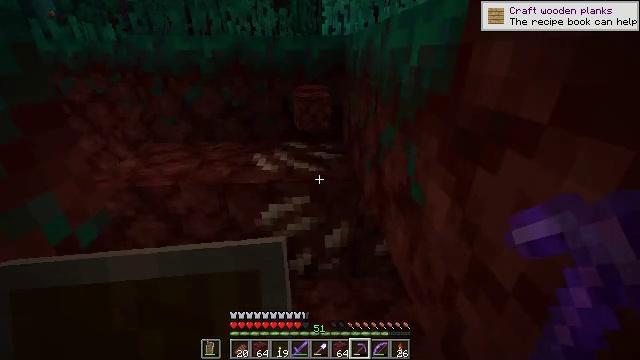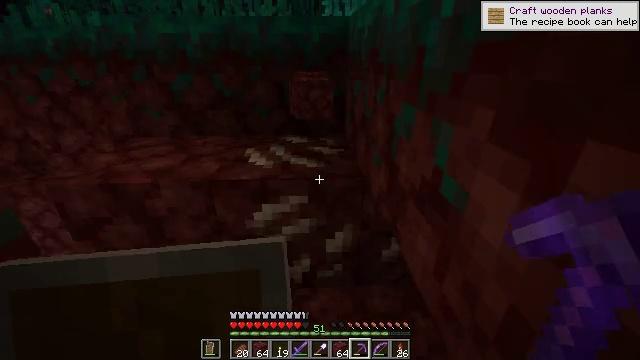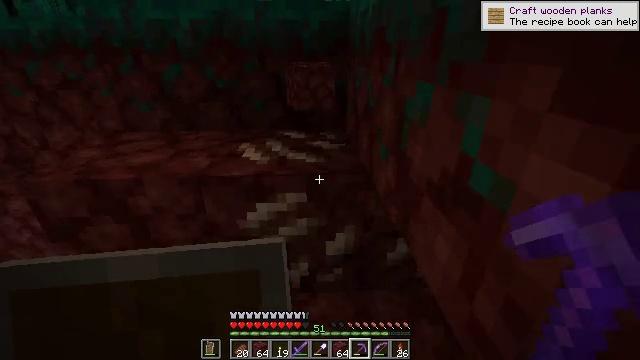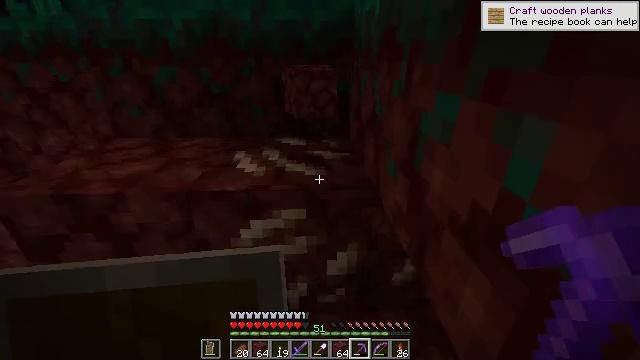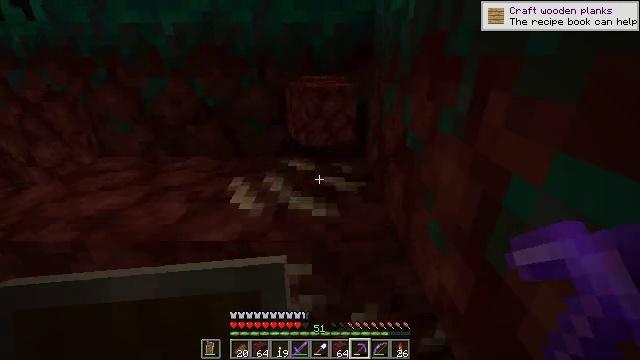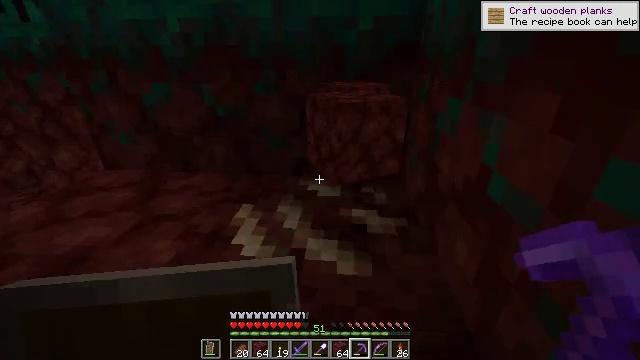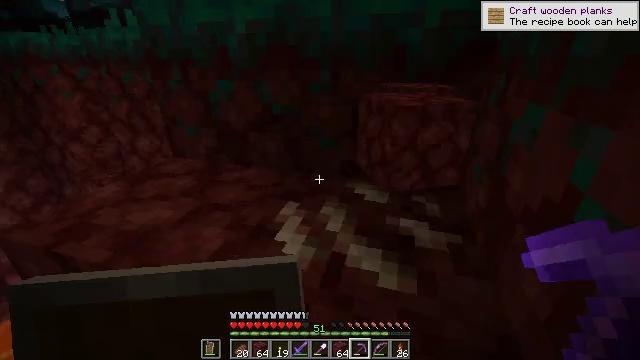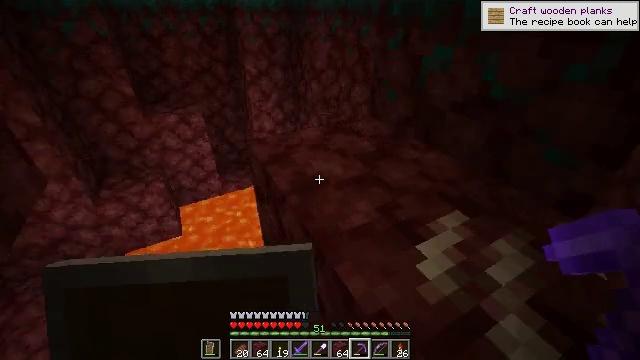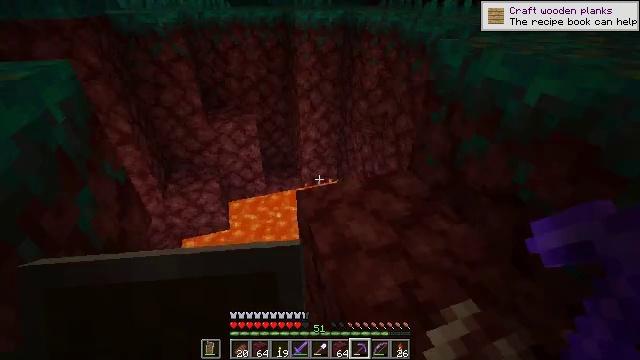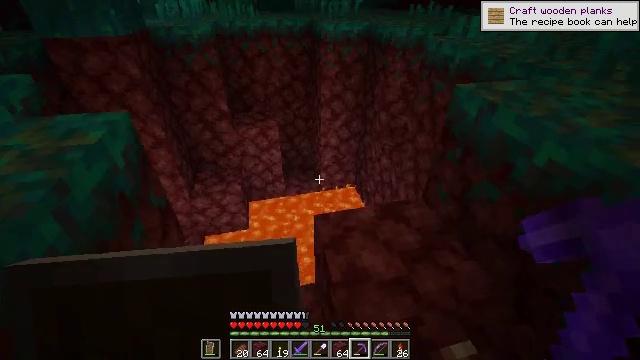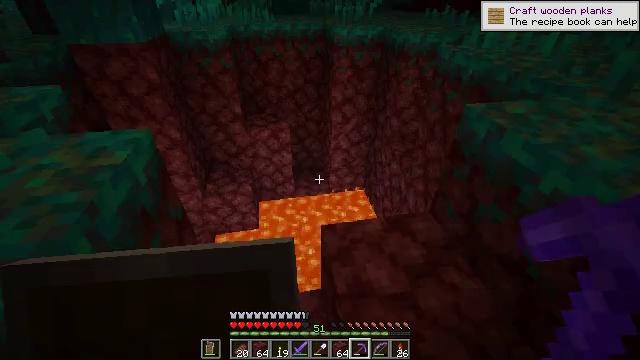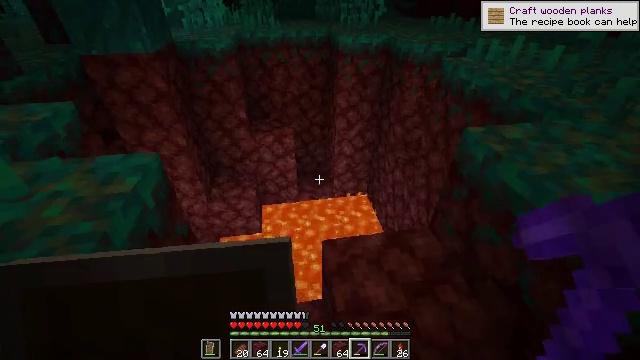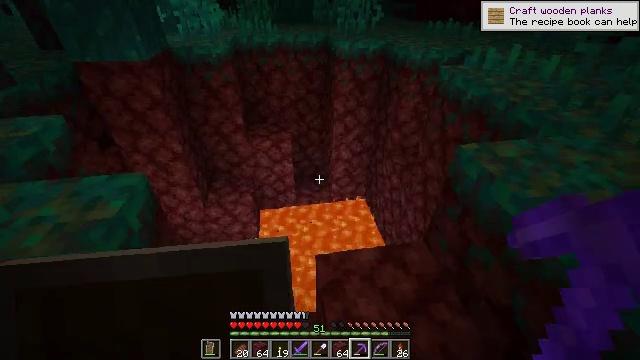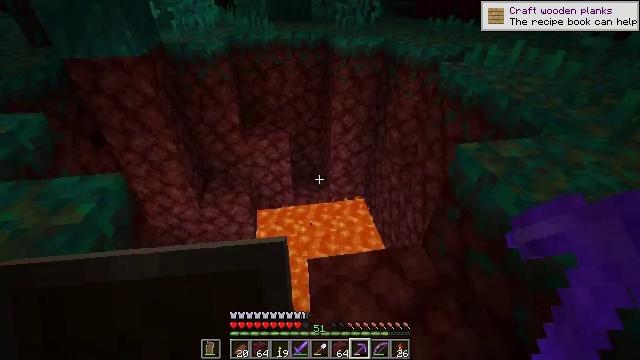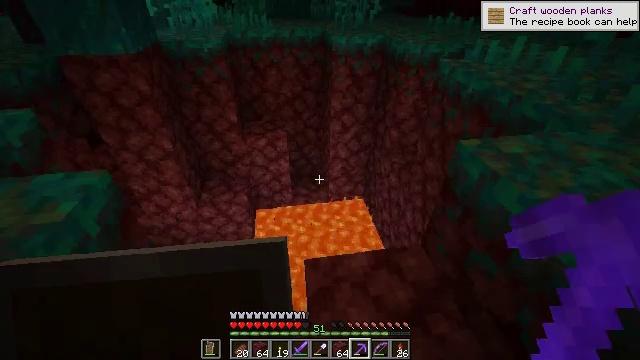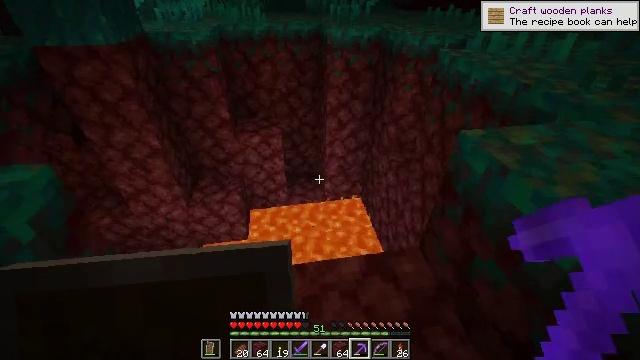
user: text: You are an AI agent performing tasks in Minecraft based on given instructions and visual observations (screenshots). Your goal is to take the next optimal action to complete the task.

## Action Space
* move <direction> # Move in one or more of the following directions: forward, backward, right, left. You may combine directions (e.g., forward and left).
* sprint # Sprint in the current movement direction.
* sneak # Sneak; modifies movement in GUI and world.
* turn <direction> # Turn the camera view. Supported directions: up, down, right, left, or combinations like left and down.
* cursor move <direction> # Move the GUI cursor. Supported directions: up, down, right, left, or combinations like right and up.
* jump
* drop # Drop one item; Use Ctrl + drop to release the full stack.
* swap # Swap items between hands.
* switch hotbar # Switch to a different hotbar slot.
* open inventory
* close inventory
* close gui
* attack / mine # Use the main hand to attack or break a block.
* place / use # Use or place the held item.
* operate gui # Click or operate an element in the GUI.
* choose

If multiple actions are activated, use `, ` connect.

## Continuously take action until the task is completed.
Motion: motion action
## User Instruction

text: Mine warped nylium in the Nether.
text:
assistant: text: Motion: move forward
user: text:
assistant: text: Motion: move forward
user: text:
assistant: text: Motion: move forward
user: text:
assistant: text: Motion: move forward, turn left
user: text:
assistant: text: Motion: move forward, turn left
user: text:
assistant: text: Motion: move forward, turn left
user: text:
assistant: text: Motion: move forward and move right, turn left and down, jump
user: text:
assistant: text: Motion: move forward and move right, turn left and down
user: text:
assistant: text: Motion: move forward and move right, turn left and down
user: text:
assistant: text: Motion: move forward and move right, turn left
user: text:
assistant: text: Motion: move forward and move right, turn left
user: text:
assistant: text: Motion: move forward and move right
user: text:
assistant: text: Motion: move forward and move right
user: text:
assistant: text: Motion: move forward and move right
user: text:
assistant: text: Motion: move forward and move right
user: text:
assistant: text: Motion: move right
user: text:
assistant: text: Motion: move right
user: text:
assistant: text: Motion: move right
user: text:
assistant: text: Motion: move right
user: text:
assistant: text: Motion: no_op
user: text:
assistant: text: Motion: move right
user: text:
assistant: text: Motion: move right, jump
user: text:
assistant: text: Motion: move right, jump
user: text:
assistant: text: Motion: move right, jump
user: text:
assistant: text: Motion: move right, jump
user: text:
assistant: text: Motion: move right, jump
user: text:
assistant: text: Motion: move right, jump
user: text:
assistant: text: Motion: move right, jump
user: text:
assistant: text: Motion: move right, jump
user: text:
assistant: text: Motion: move right, jump